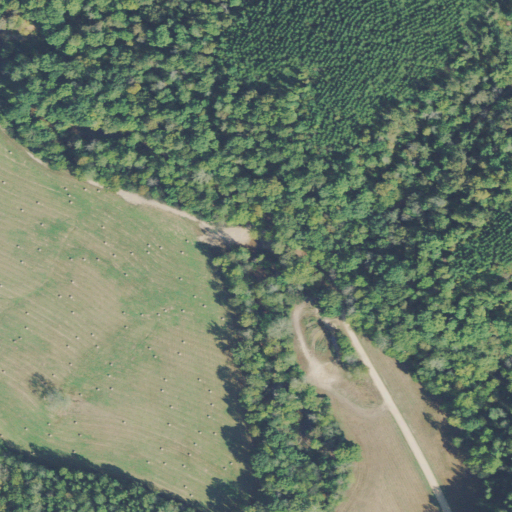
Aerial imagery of valley in Tennessee named Puncheon Hollow containing deciduous forest, cultivated crops, pasture, open development, woody wetlands, low intensity development, shrub, and mixed forest